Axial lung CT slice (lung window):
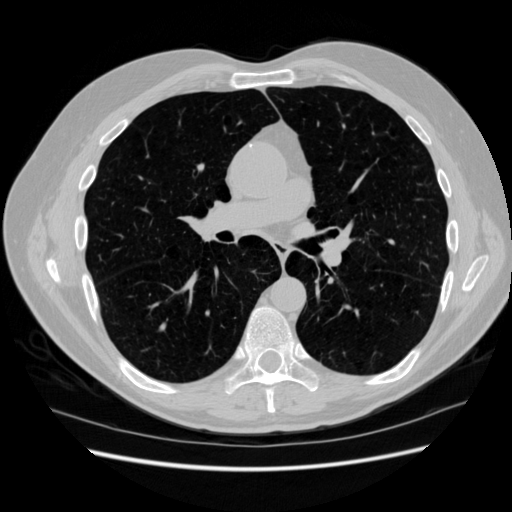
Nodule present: no